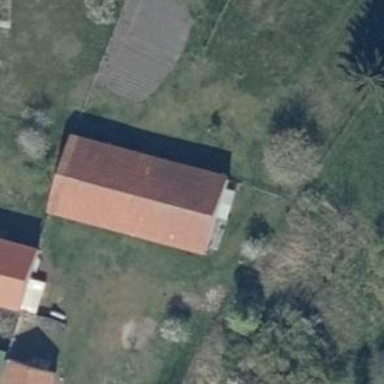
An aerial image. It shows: Building with gabled roof oriented along its length.